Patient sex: M
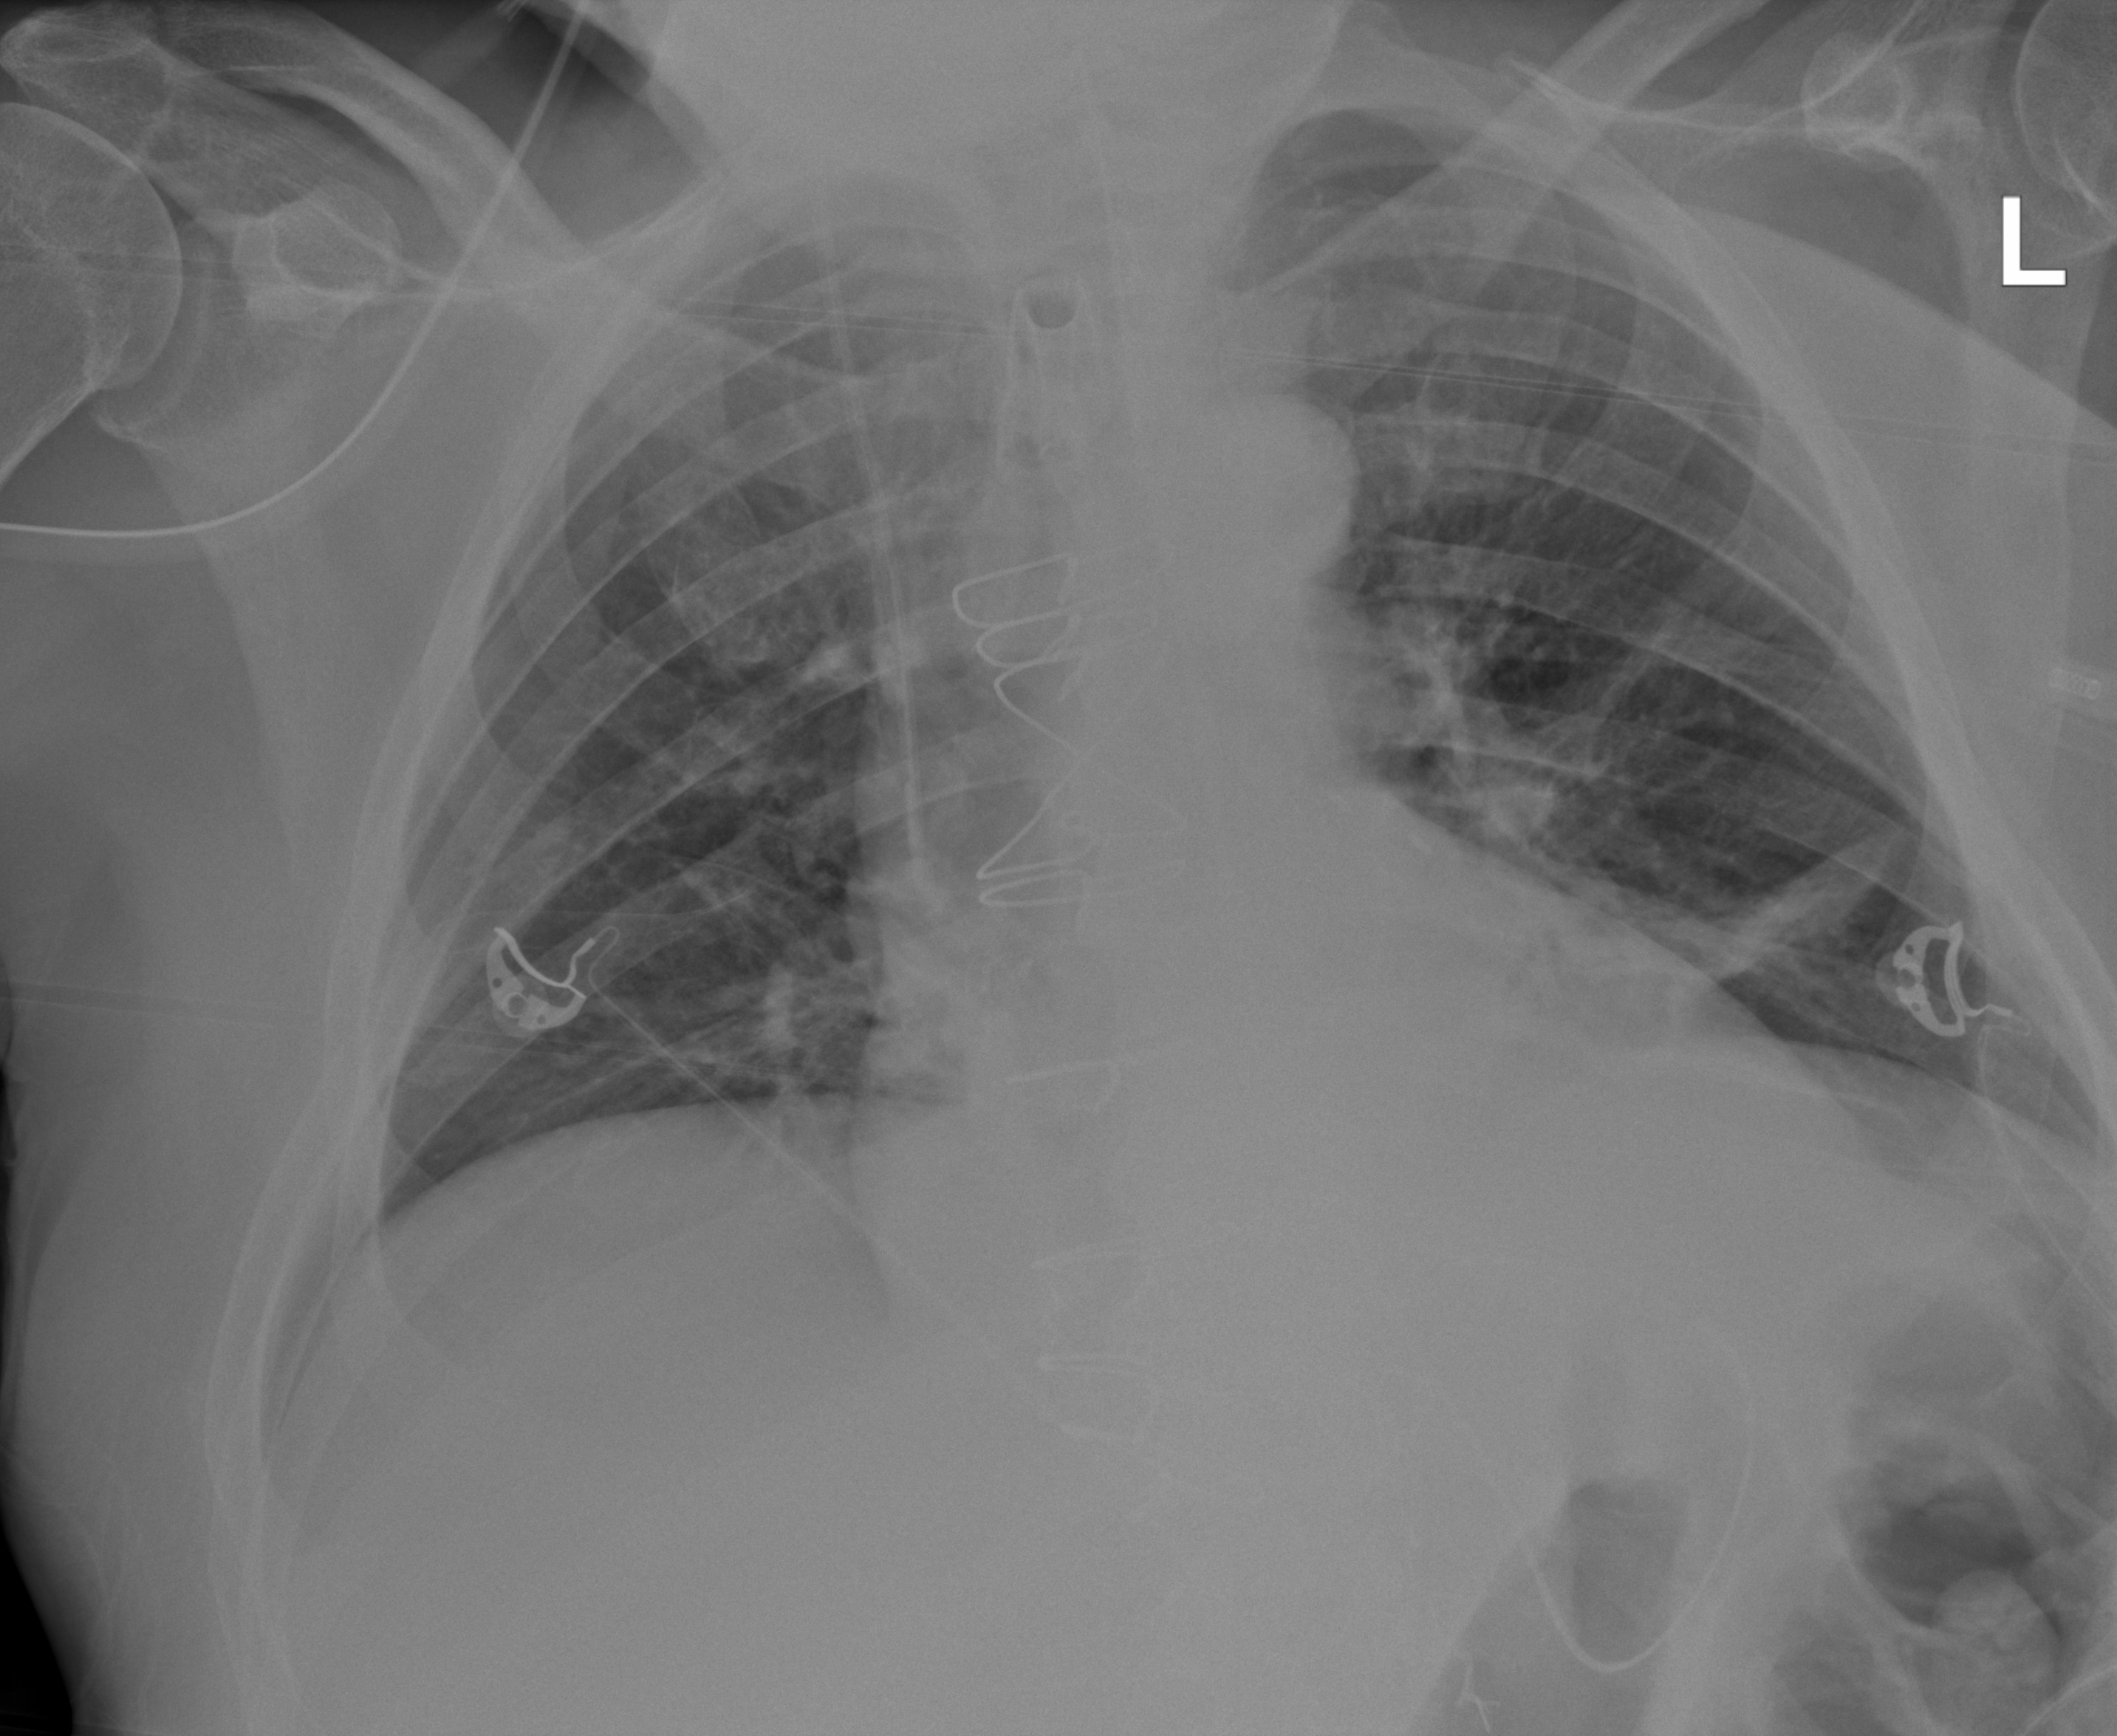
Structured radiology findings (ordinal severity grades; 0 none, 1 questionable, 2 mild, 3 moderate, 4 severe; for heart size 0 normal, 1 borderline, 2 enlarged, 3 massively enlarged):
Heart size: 1
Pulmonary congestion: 2
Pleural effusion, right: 0
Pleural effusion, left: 0
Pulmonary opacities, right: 0
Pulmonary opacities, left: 0
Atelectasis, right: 0
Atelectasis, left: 2